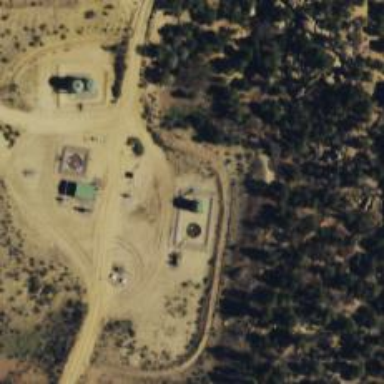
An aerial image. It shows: Storage tank that is man-made.